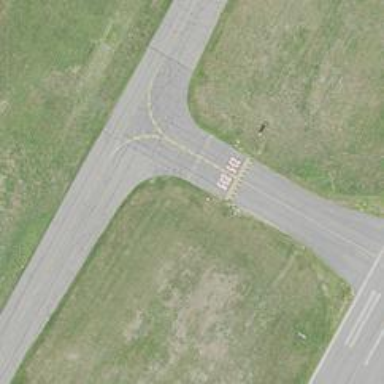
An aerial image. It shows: Image of taxiway at airport.